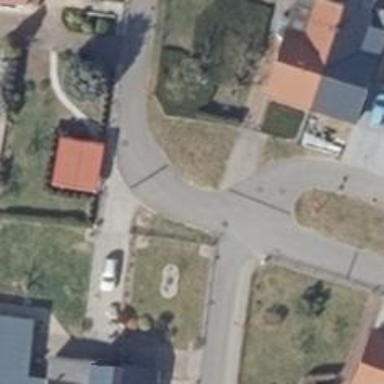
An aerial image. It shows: Asphalt road in residential area.